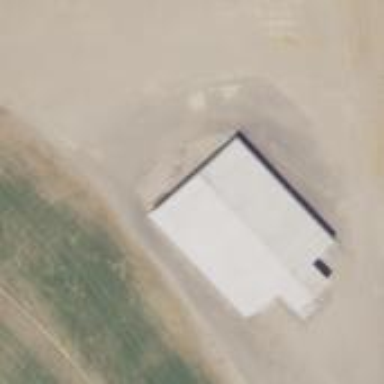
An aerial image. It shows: Farm auxiliary building.